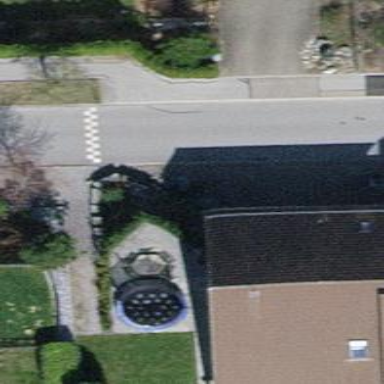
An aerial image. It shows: Building with tile roof.